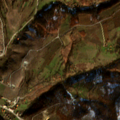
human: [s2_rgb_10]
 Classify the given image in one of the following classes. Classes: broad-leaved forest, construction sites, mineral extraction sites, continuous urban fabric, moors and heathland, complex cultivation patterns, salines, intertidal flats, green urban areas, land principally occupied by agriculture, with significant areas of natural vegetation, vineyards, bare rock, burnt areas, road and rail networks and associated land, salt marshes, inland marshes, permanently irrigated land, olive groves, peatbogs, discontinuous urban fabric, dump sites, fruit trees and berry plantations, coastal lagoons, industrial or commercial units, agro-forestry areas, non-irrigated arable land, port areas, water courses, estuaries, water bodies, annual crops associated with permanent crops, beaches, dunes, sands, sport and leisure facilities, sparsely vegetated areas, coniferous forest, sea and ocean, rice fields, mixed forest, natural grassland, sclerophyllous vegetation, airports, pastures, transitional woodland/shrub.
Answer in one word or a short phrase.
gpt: land principally occupied by agriculture, with significant areas of natural vegetation, broad-leaved forest